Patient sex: M
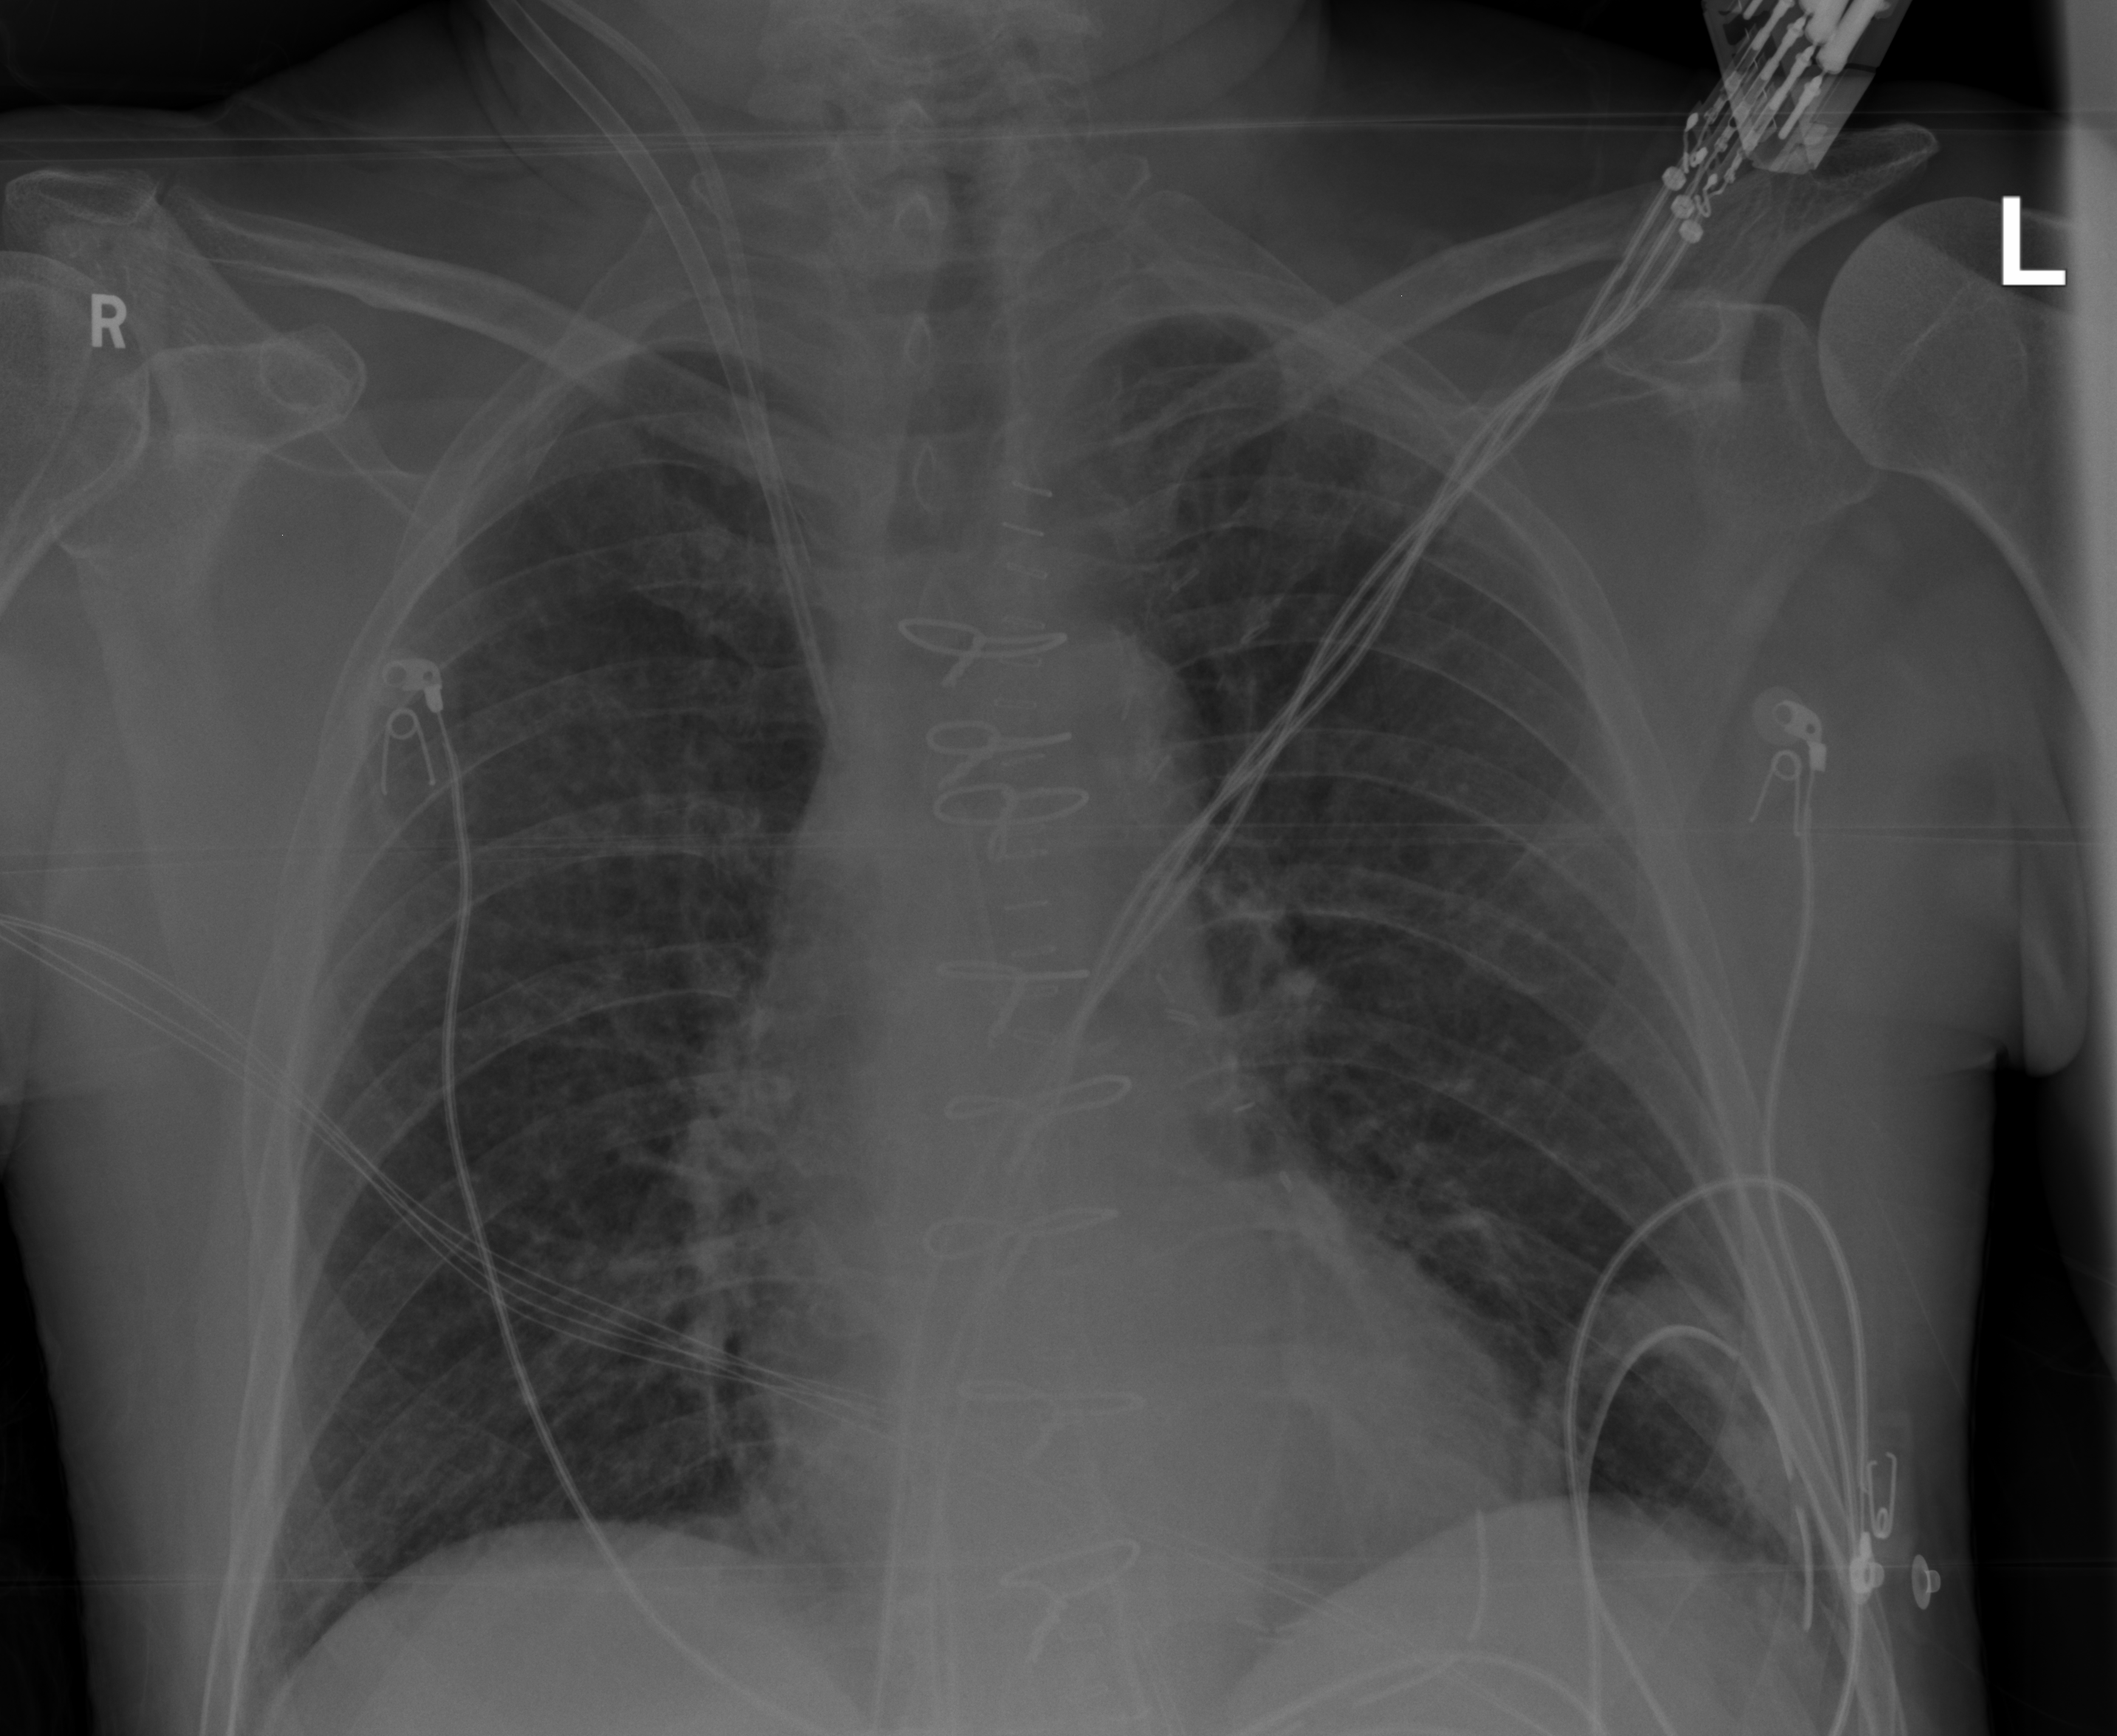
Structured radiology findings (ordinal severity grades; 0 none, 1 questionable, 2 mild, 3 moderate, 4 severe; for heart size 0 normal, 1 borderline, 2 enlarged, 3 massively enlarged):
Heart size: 1
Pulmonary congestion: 1
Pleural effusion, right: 0
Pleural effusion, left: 0
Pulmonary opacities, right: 1
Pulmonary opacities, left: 1
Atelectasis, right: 1
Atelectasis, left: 2